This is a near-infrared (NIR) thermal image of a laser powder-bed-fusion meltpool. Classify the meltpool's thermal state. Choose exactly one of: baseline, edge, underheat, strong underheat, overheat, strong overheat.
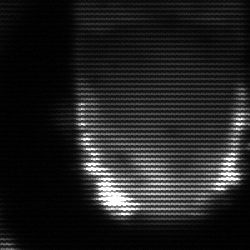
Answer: baseline